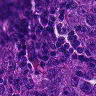
Metastatic tissue present: no